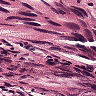
Metastatic tissue present: yes